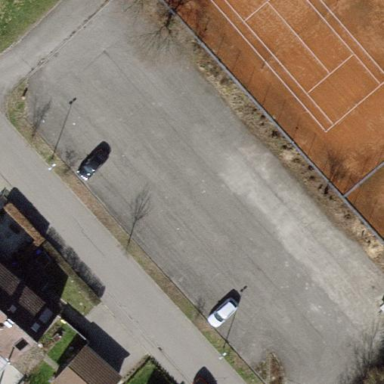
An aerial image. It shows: Parking area.